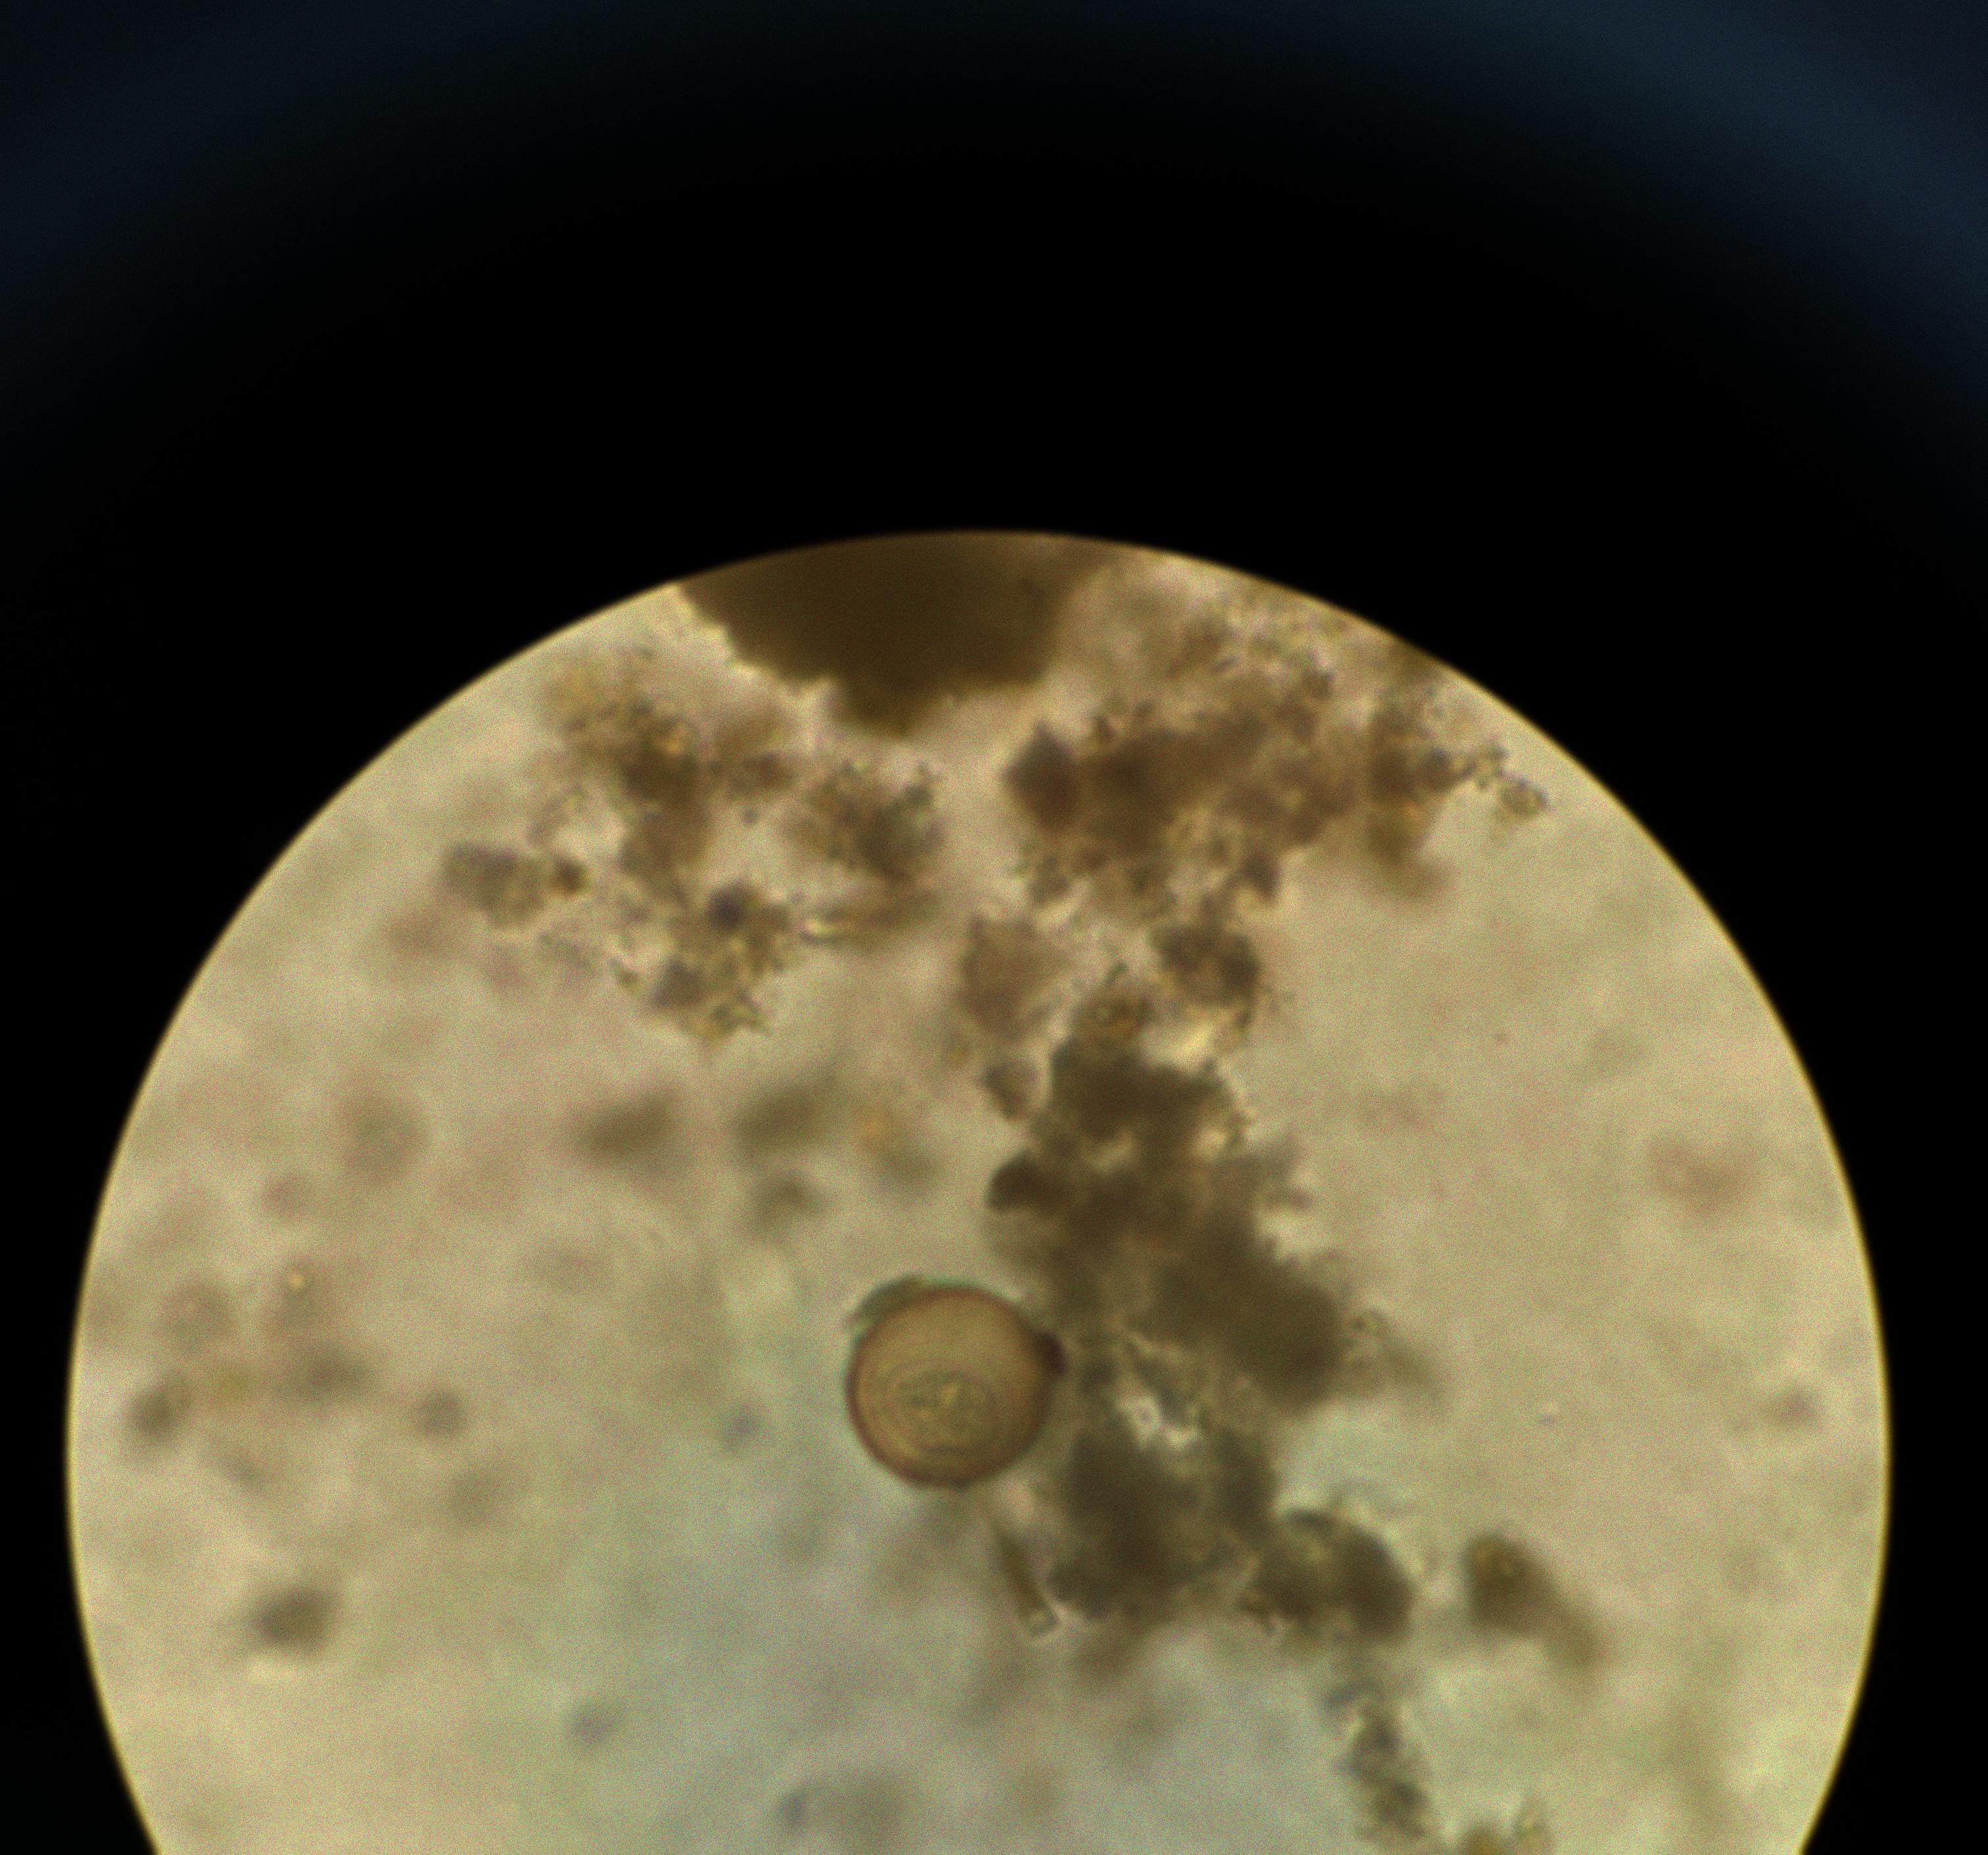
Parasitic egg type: Hymenolepis diminuta